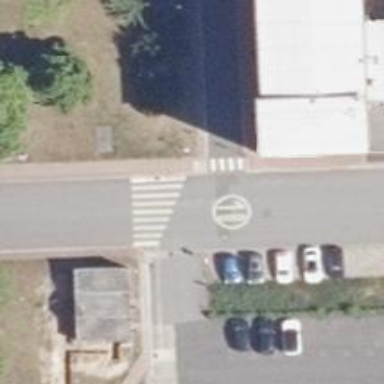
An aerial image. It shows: Zebra crossing on the road.